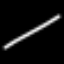
Label: line